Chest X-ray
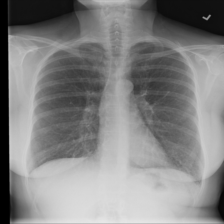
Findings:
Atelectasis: negative
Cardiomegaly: negative
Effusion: negative
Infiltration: negative
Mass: negative
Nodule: negative
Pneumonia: negative
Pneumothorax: positive
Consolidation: negative
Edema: negative
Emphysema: negative
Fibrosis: negative
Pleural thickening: negative
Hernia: negative